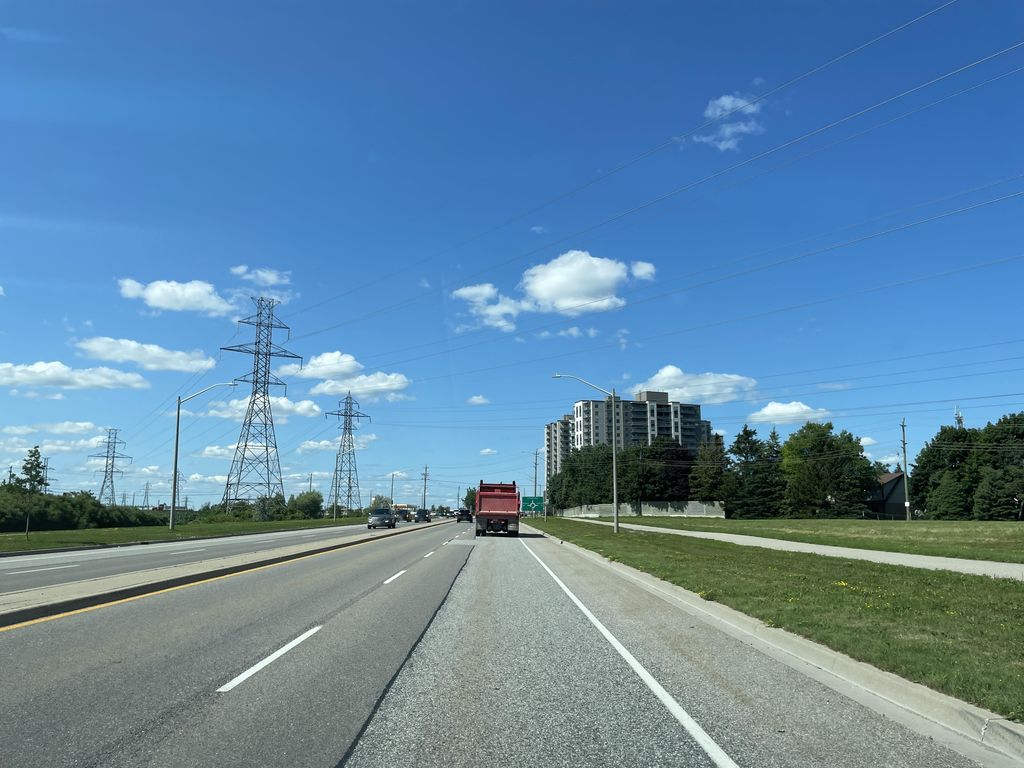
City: kitchener-waterloo